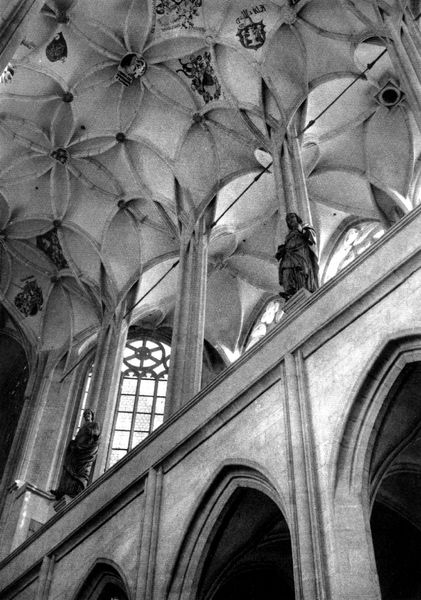
Titel: Barbarakirche, Kutná Hora
Standort: Tschechische Republik (EU - Mittelböhmen)
Schlagwörter: ausschnitt, blumen, fenster, pfeiler, säulen, ausblick, blüten, stein, kirche, figur, decke, gotik, skulptur, schiff, bogen, empore, figuren, joche, floral, plastik, bögen, gewölbe, rippen, wappen, gesims, mittelschiff, skulpturen, statuen, dienst, dienste, gotisch, rippengewölbe, rosette, spitzbogen, bitte, joch, maßwerk, deckenmalerei, lisene, gewände, sterngewölbe, netzgewölbe, deckengewölbe, abschlussstein, maelrei, liesene, sptzbägen, blütenförmig